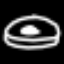
Label: donut